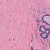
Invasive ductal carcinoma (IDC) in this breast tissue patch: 0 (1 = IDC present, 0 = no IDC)